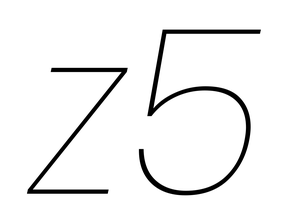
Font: Poppins-ThinItalic